七年级 · 度量几何学
, 已知四个有理数 $m, n, p, q$ 在一条缺失了原点和刻度的数轴上对应的点分别为 $M$, $N, P, Q$, 且 $m$ 与 $p$ 是相反数, 则在 $m, n, p, q$ 四个有理数中, 绝对值最小的一个是

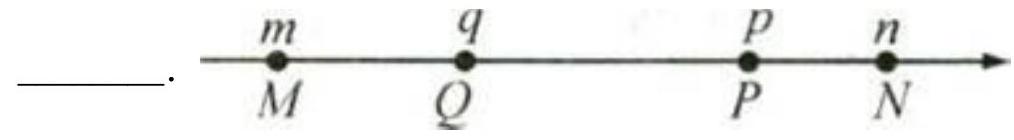
答案: $
解析:

【分析】

此题考查了有理数大小比较, 数轴, 以及绝对值, 熟练掌握各自的性质是解本题的关键. 根据题意可知 $m$ 与 $p$ 为相反数, 且中点为坐标原点, 即可找出绝对值最小的数.

【解答】

解: 绝对值最小的数是 $q$,

故答案为 $q$.